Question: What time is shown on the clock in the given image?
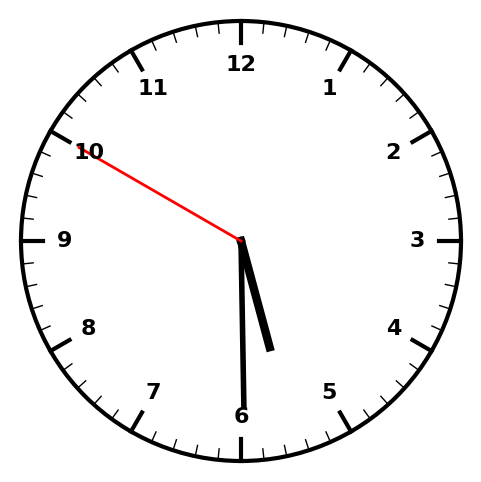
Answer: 05:29:50